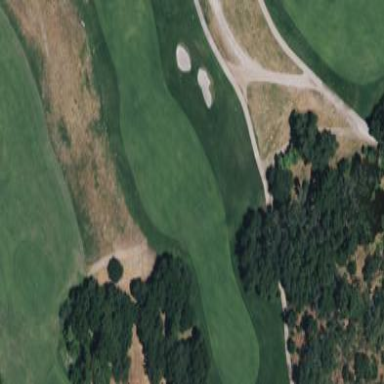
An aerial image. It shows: Scenic golf fairway.